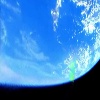
Label: water